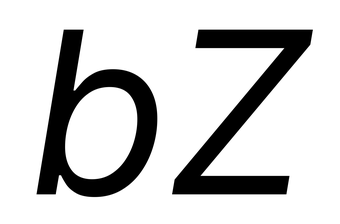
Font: Inter-Italic_Italic